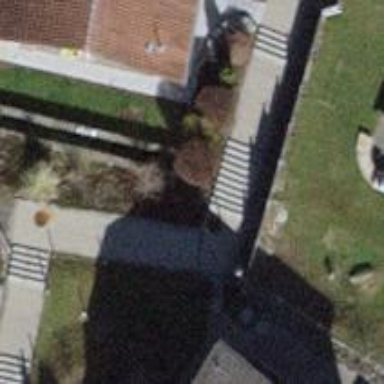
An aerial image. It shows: Set of concrete steps.